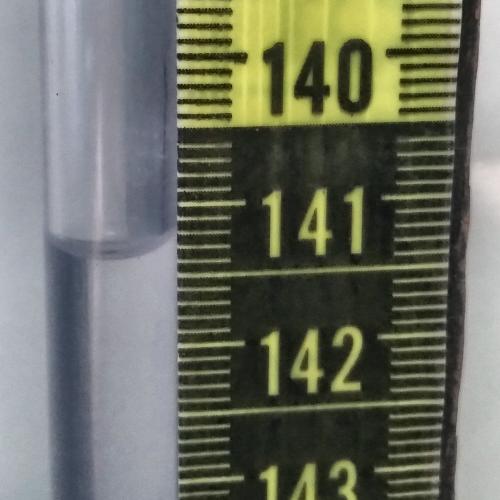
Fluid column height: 141.3 cm